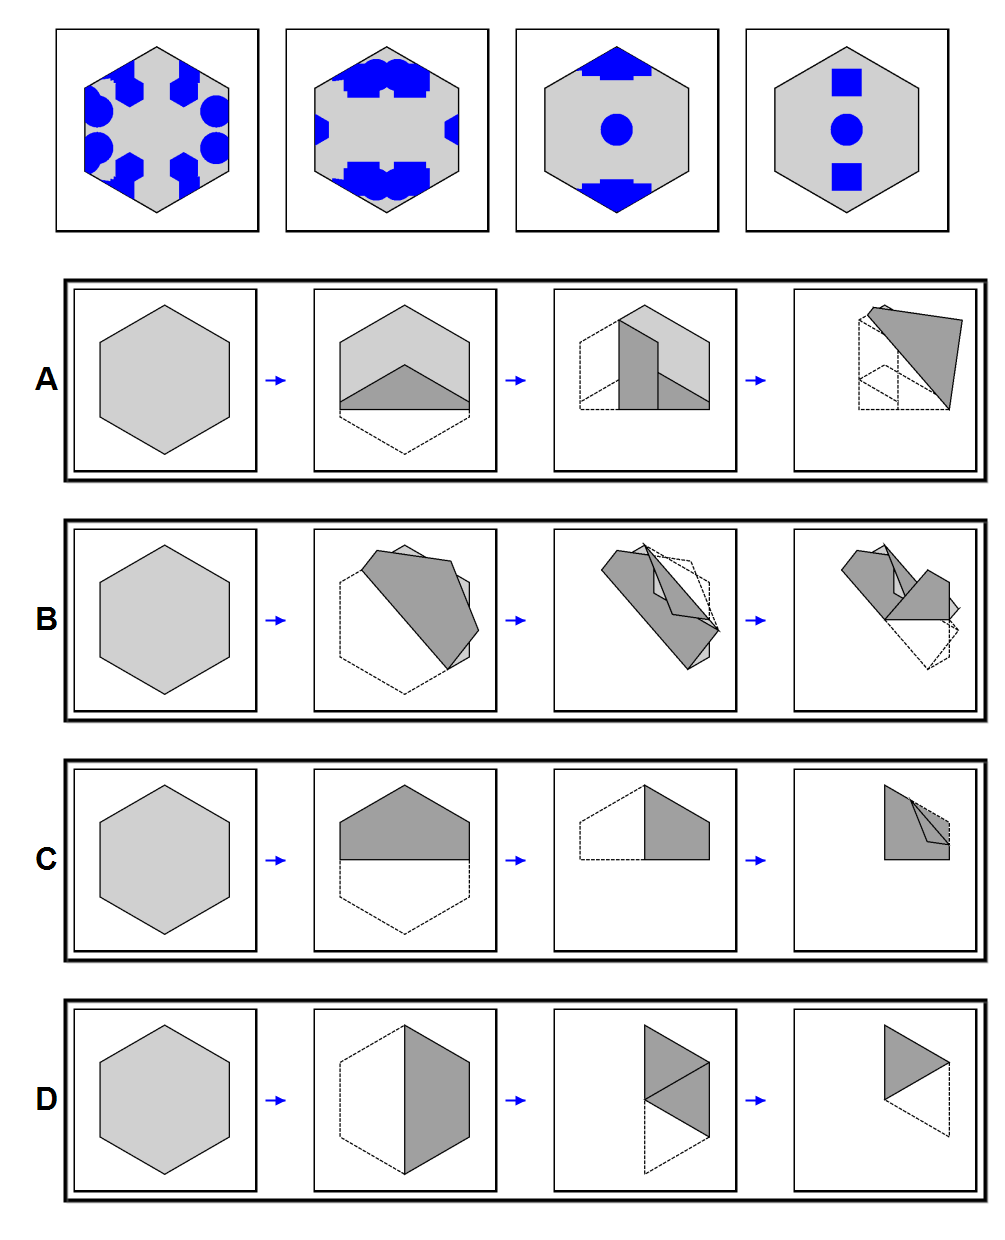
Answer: C